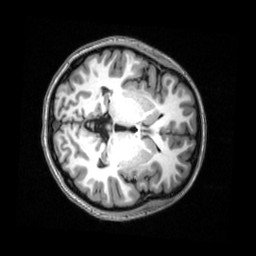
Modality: T1w
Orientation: axial
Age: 20
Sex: female
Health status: healthy
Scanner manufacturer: siemens
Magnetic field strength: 3 T
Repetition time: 2.53 s
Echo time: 0.00339 s